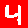
Digit: 4